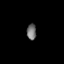
Tissue: prostate
Cell type: T cells
Senescence score: 0.7286
Nuclear area (px): 147
Mean DAPI intensity: 113.211